Interaction volume radius: 5 \u00c5
Interaction volume height: 35 \u00c5
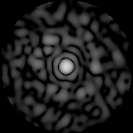
Disorder parameter: 0.8413